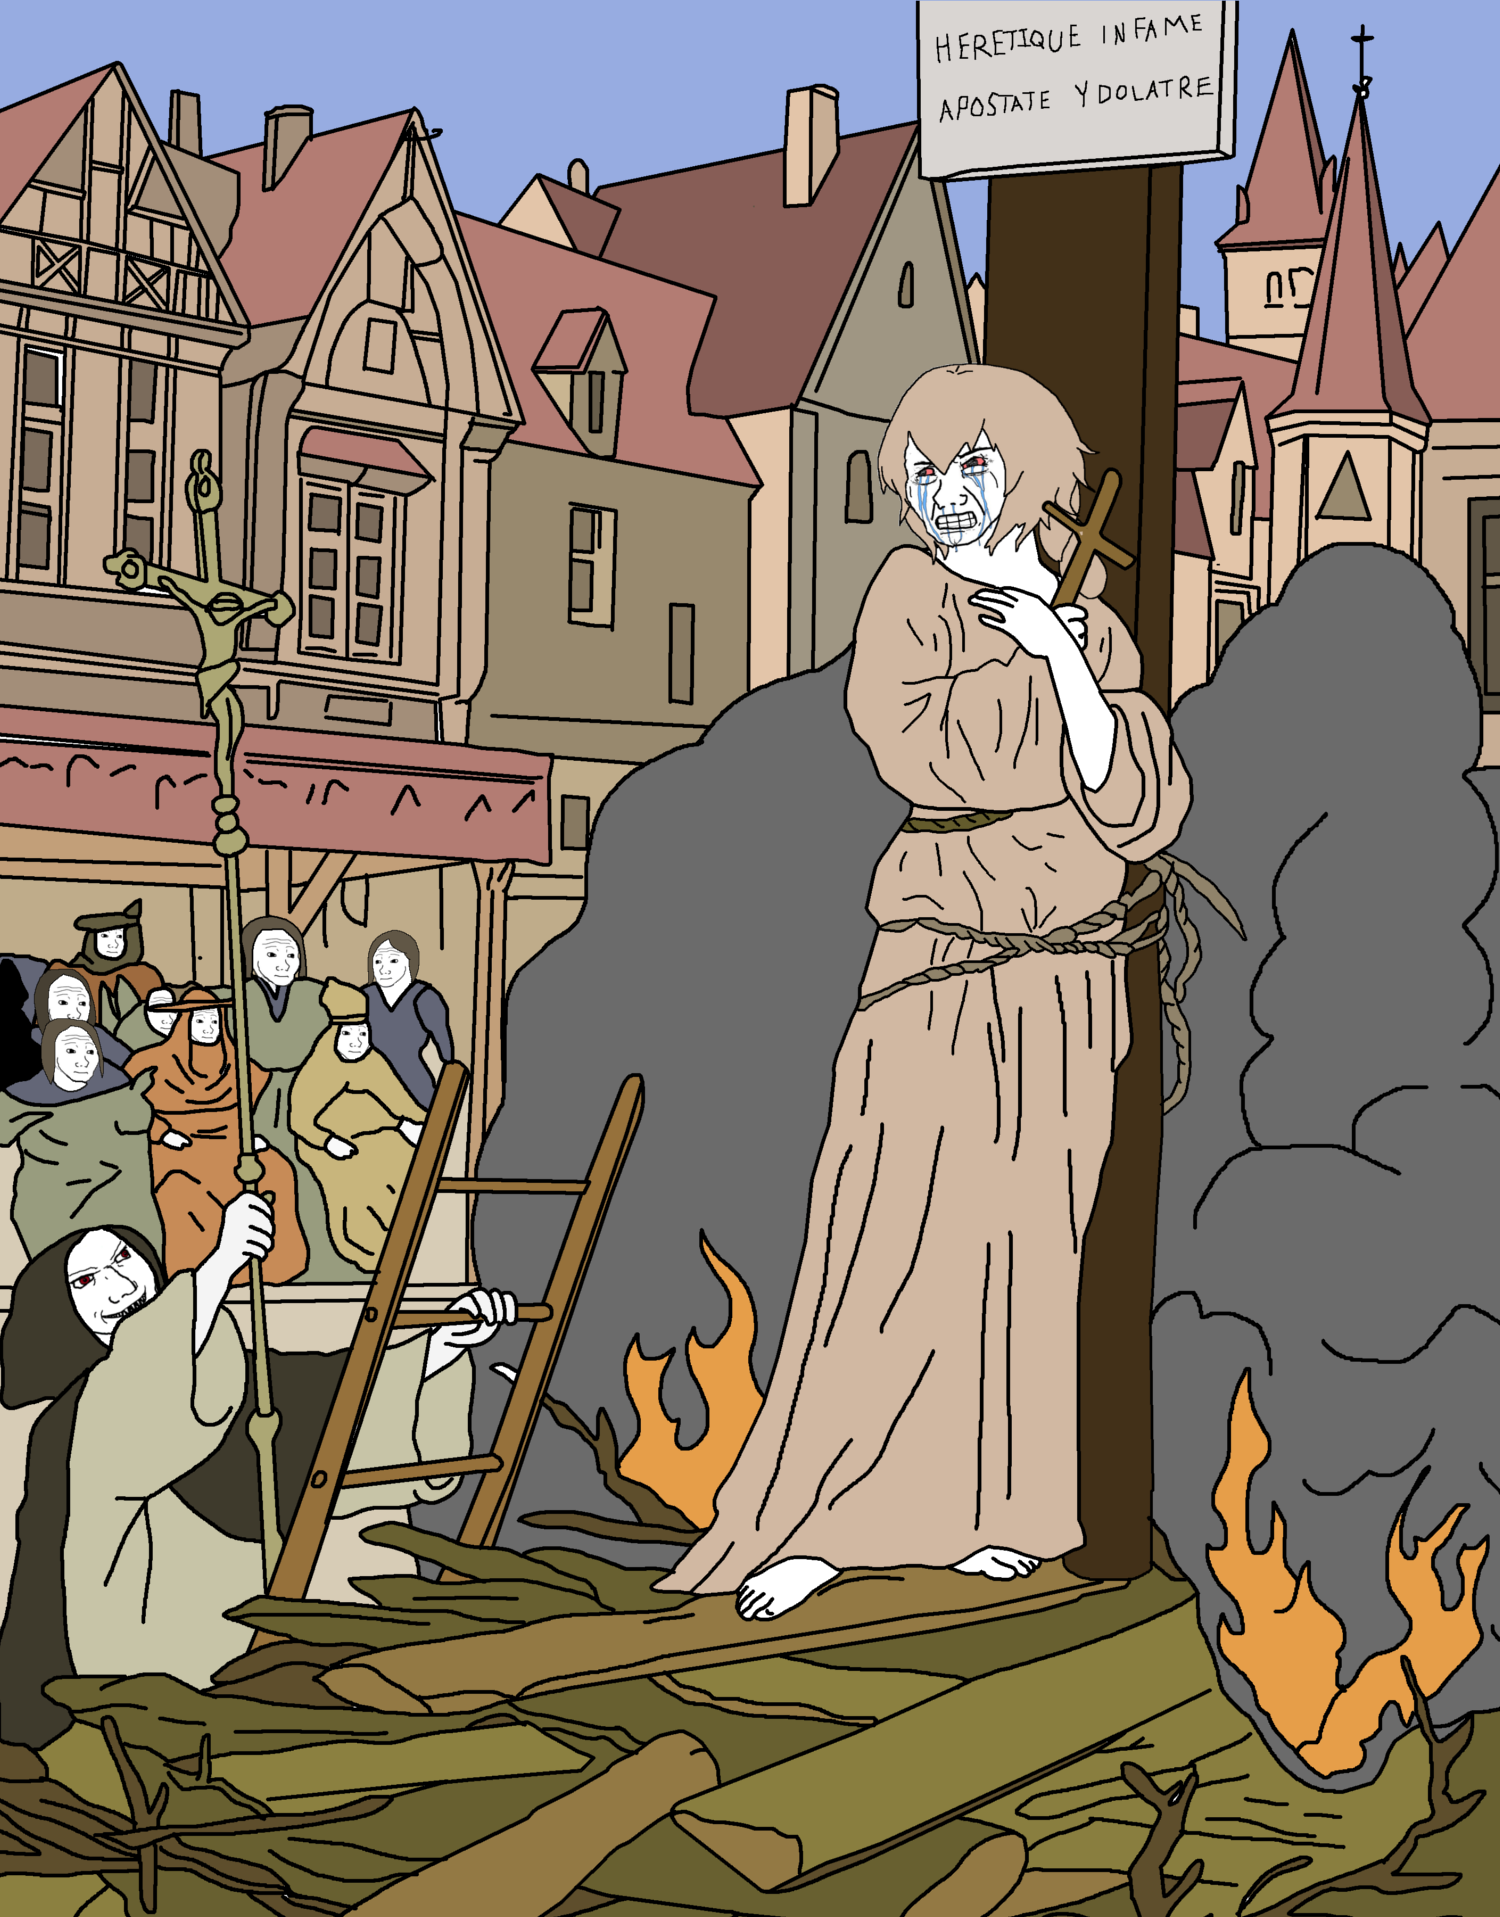
Label: 5_Wojak_with_Background